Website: bh-photo
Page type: customer-info-address
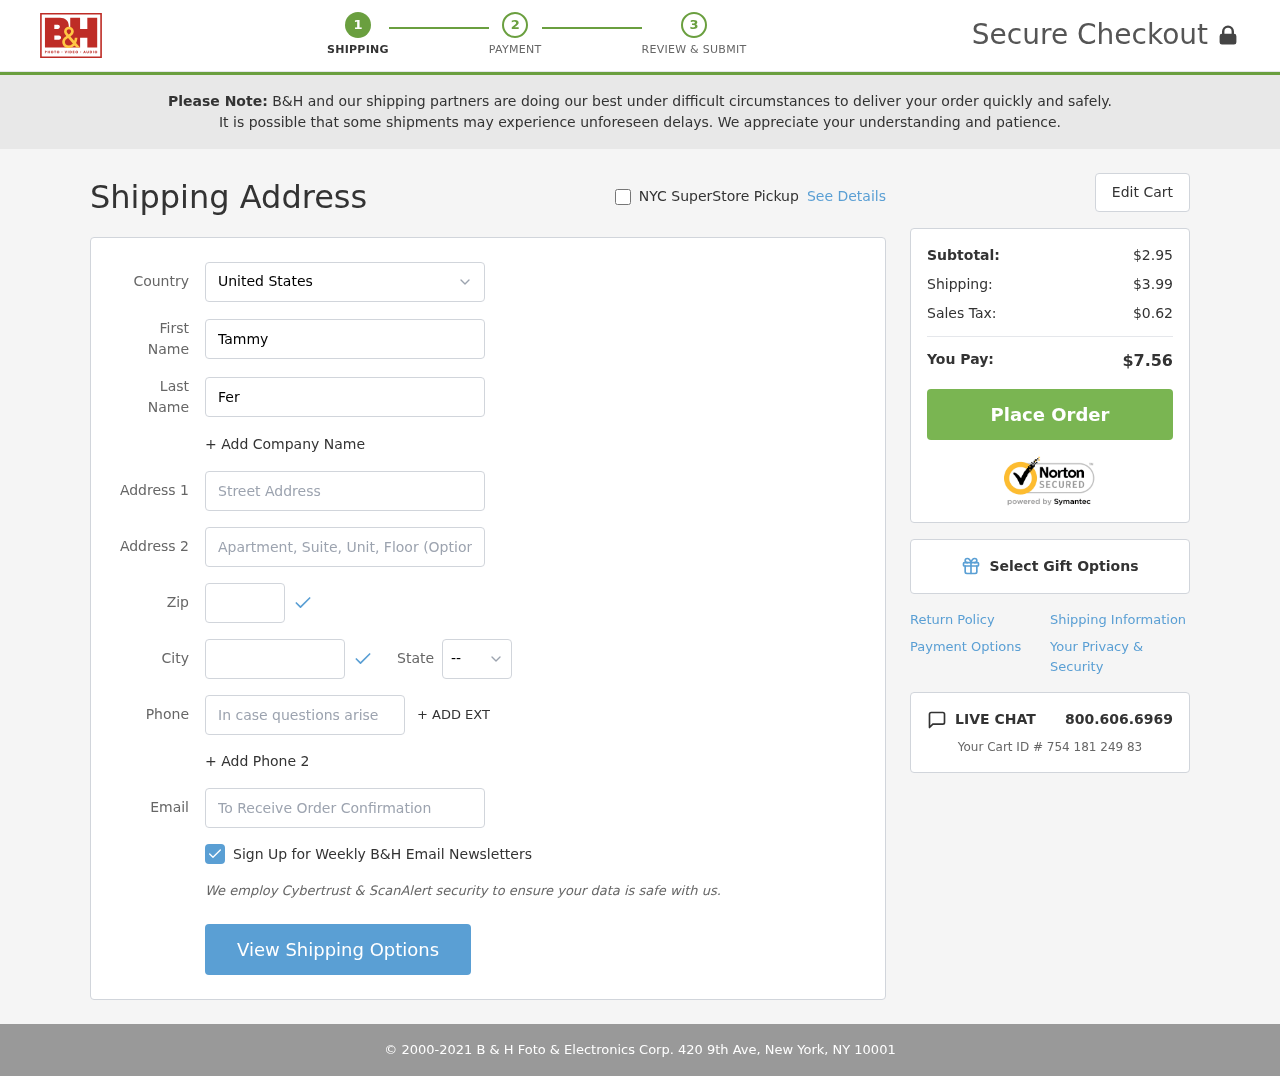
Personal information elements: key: PII_CITY
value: Derrickland
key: PII_COUNTRY
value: United States
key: PII_EMAIL
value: tammy.fernandez@yahoo.com
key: PII_FIRSTNAME
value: Tammy
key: PII_LASTNAME
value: Fernandez
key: PII_PHONE
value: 5128456597
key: PII_POSTCODE
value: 92929
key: PII_STATE_ABBR
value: OH
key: PII_STREET
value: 883 April Ways
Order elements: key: ORDER_SUBTOTAL
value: $2.95
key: ORDER_SHIPPING_COST
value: $3.99
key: ORDER_TAX
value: $0.62
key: ORDER_TOTAL
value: $7.56
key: ORDER_ID
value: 754 181 249 83